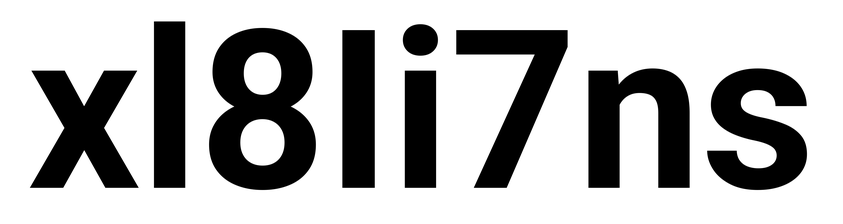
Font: Roboto_Bold